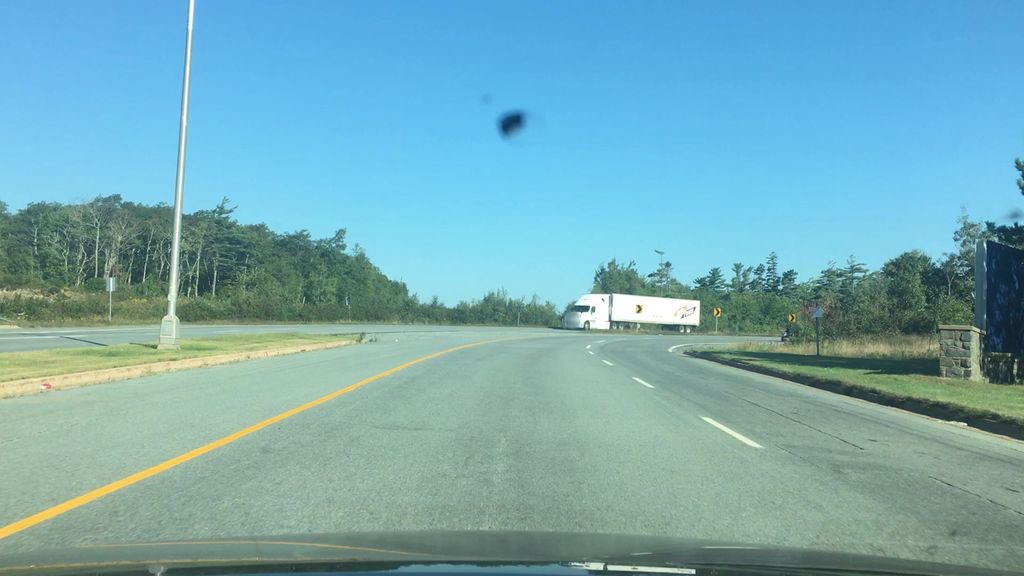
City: halifax